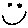
Label: smiley face